Field crop: maize
Growth stage: 2
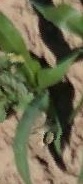
Species: maize